Field crop: tomato
Growth stage: 2
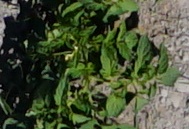
Species: tomato